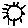
Label: sun